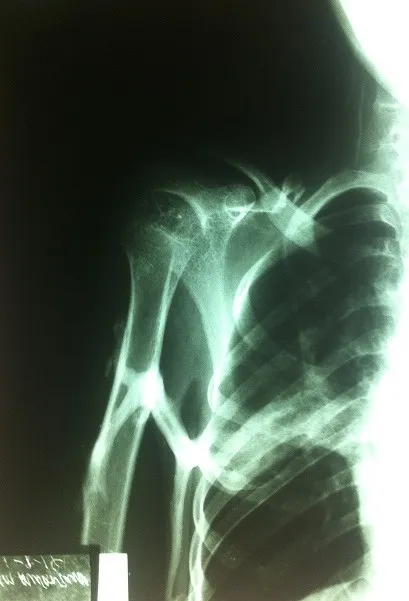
Radiograph, showing the hallux valgus of the right great toe.
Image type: radiology (x_ray)